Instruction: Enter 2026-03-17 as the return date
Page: home
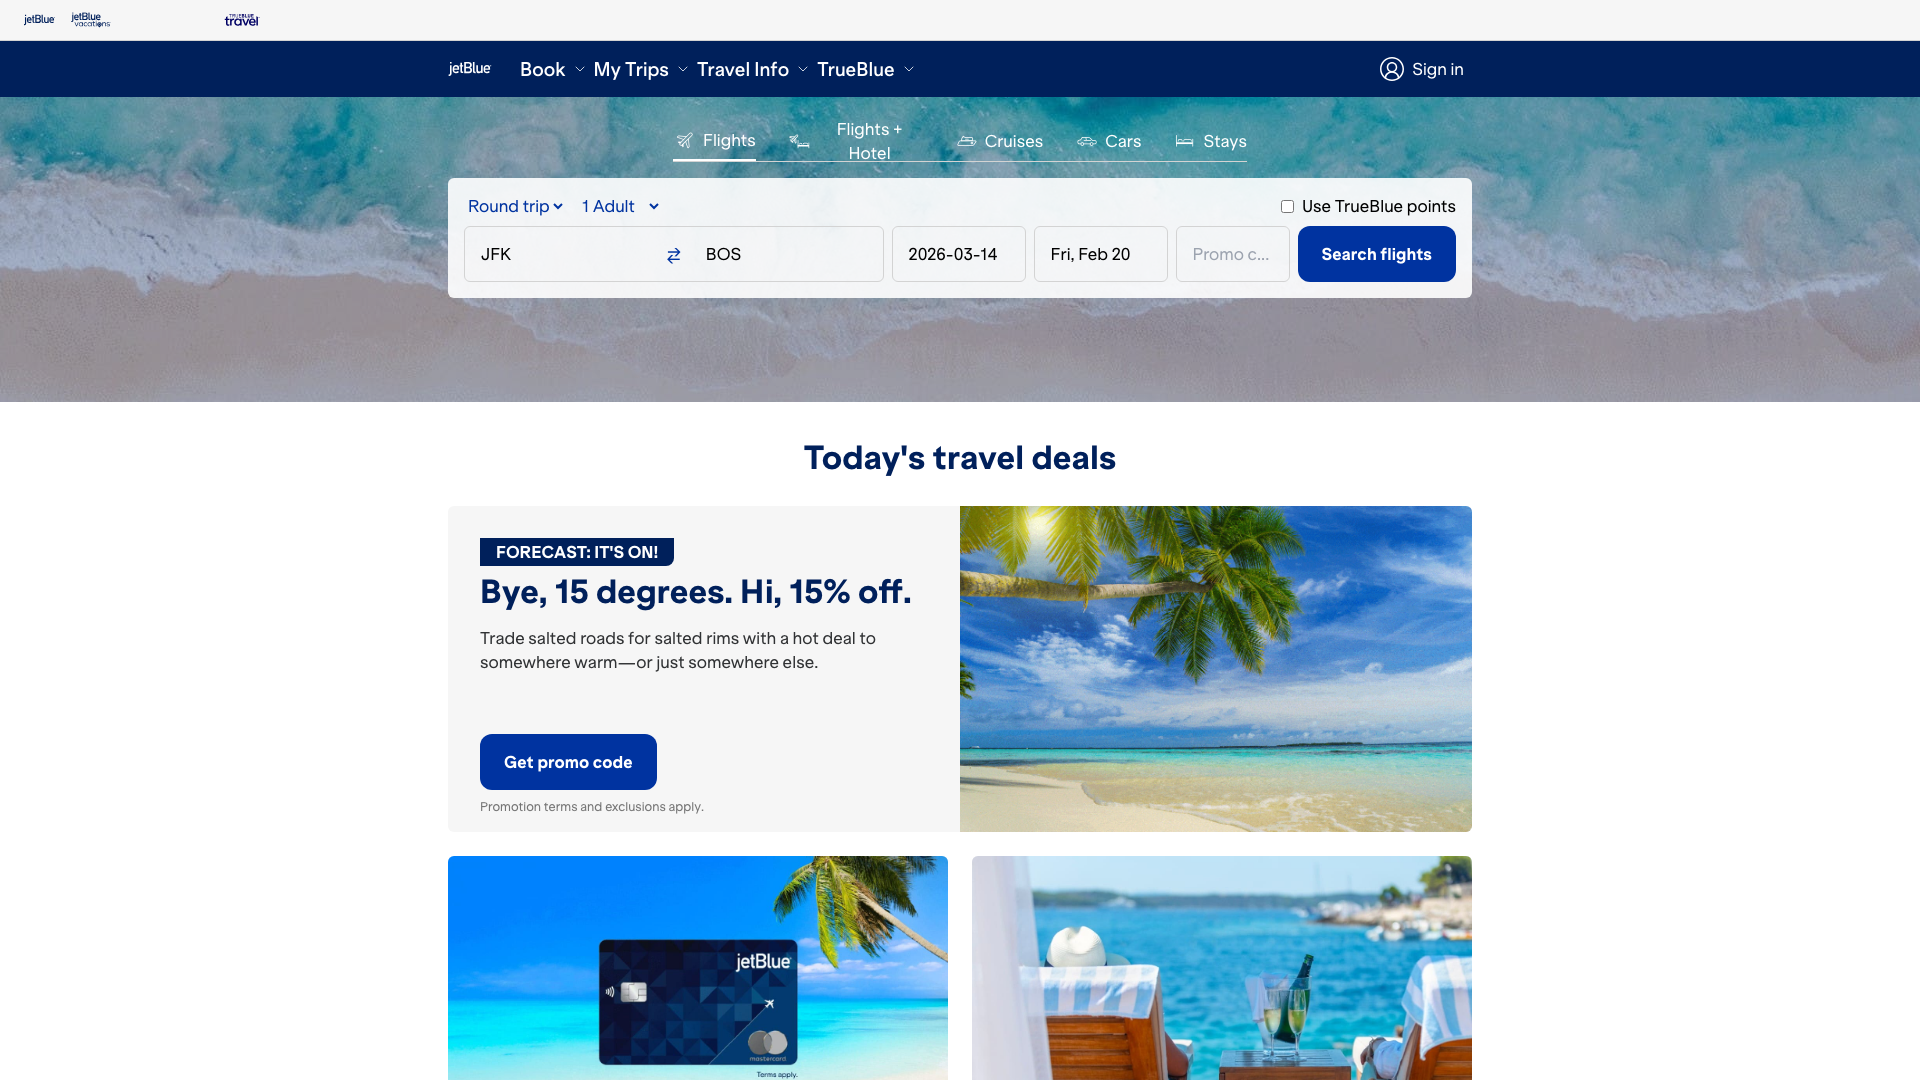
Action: type